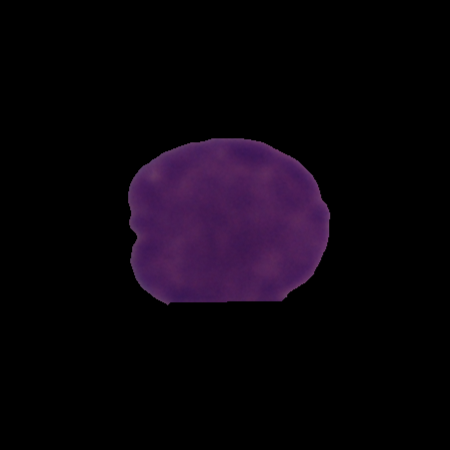
Label: cancer